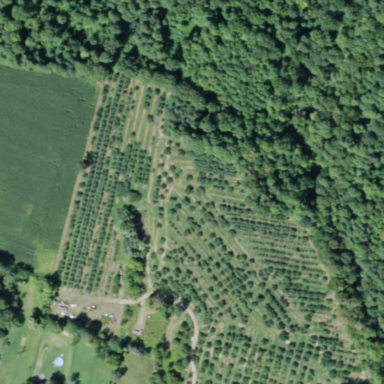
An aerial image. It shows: Orchard.